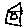
Label: house